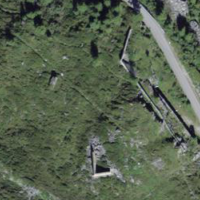
EUNIS habitat code: 31
Species observed at this site:
Dactylorhiza majalis